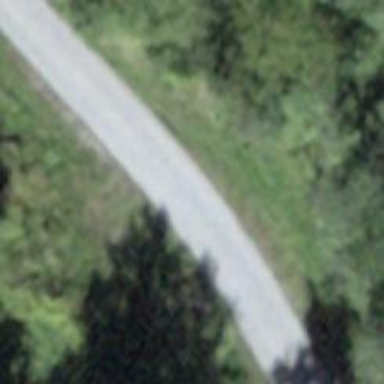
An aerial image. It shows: Gravel track with grade2 tracktype.